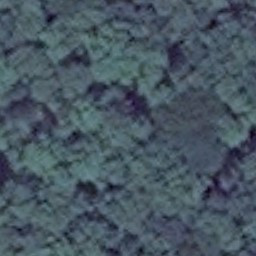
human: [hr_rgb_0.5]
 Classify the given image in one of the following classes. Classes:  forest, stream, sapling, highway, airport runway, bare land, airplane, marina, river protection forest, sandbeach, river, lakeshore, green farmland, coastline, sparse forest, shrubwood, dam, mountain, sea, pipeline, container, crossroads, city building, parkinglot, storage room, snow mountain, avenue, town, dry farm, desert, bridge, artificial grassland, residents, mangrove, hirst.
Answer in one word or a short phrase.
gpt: forest